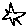
Label: star